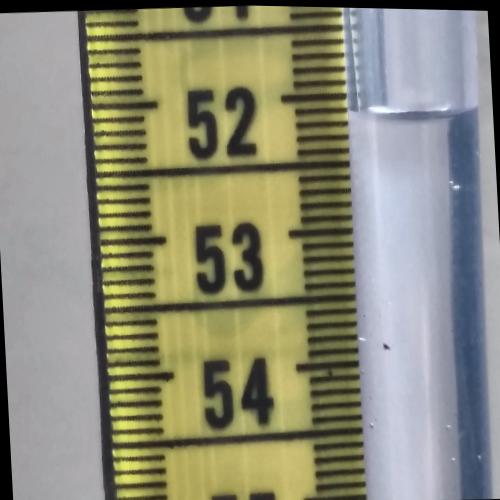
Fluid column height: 52.1 cm